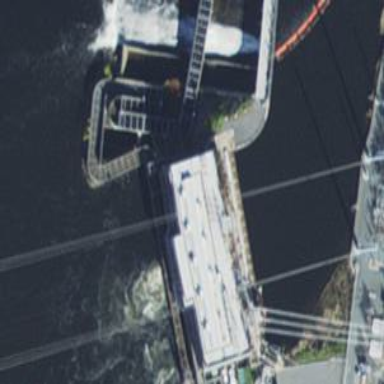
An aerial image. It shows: Dam across waterway.